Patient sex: F
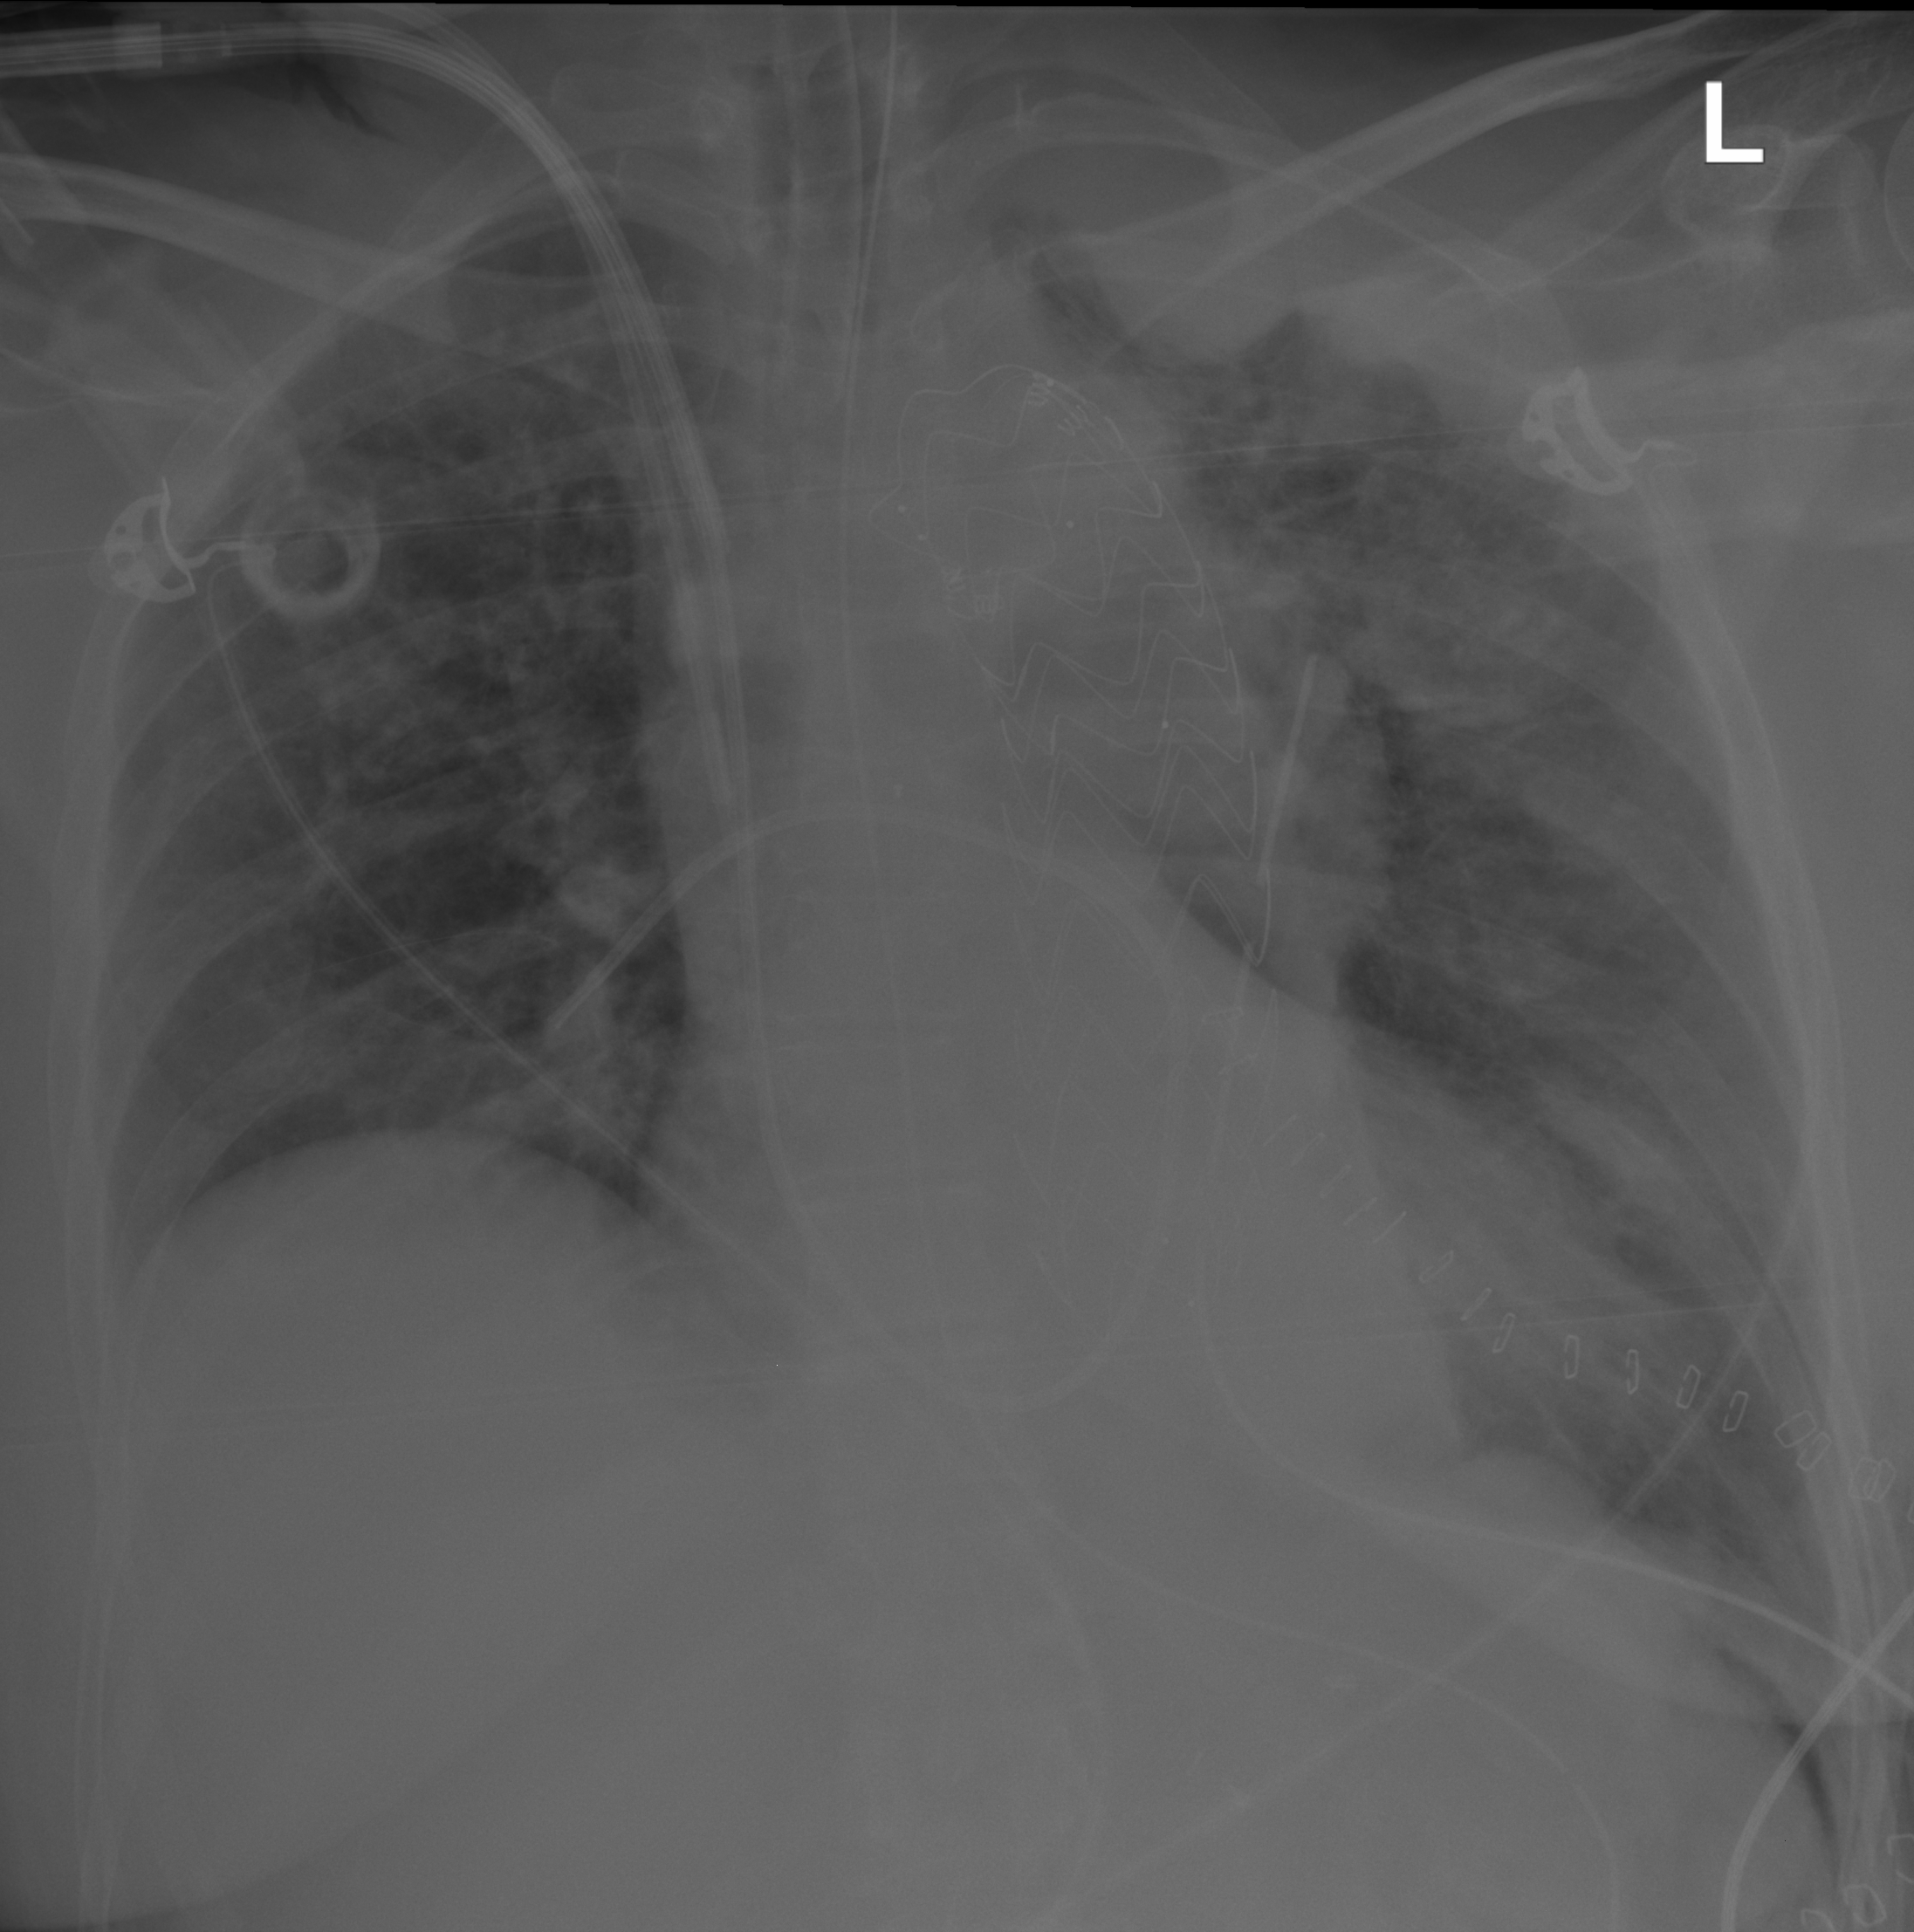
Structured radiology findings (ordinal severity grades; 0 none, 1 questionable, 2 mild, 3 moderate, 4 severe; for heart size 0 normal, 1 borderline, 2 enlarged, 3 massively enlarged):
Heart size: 0
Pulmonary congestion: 2
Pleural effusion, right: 0
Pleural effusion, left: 2
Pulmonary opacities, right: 0
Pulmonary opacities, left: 0
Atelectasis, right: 0
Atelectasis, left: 0